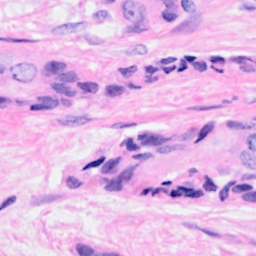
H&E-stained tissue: Breast